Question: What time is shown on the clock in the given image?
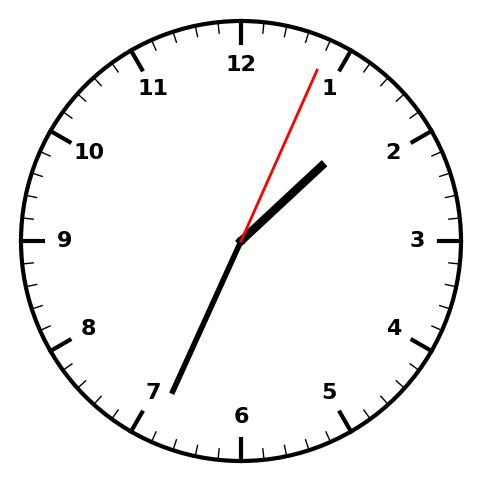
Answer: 01:34:04